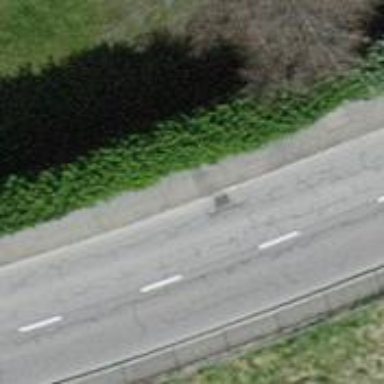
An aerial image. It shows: Asphalt sidewalk.